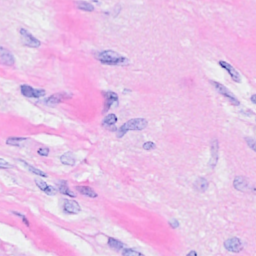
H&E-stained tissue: Breast